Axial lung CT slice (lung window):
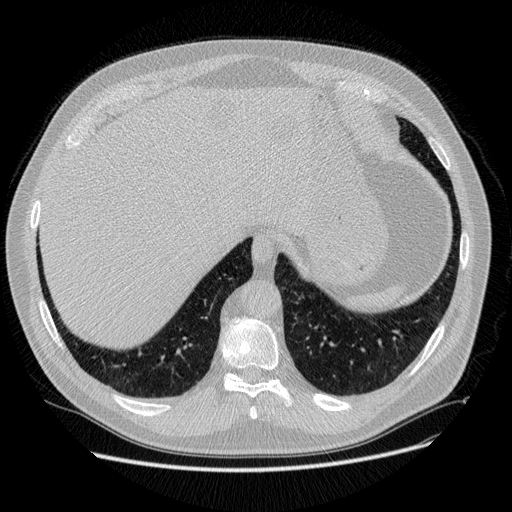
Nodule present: no